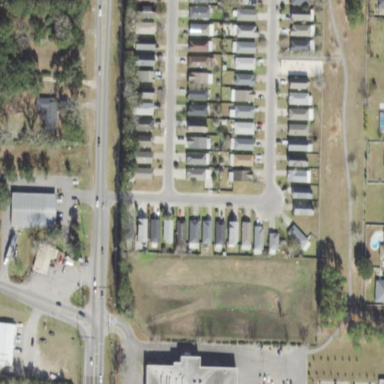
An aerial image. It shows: Residential area composed of single-family homes.